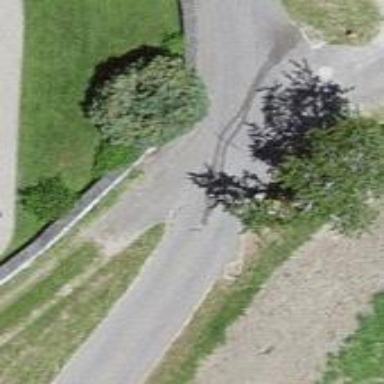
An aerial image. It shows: Retaining wall.